Question: I have started out my own little <URL>, and it all works well by it self when tested.
'''
<!DOCTYPE html>
<html>
<head>
<meta charset="utf-8">
<title>WebComponents</title>
<script src="bower_components/platform/platform.js"></script>
<link rel="import" href="bower_components/polymer/polymer.html">
<link rel="import" href="bower_components/WebComponents/components/scheduler/ss-scheduler.html">
</head>
<body>
<ss-scheduler cronValue="0 0 0 0 *"></ss-scheduler>
</body>
</html>
'''
This would render the component like this

This snippet shows how the should be used, and the <URL> is correctly picked up and used inside the .
However when I try to use the in another project I have on <URL>, only 'null' is passed down to the .
<URL> web components.
'''
<ss-scheduler cronValue="{{task.schedule.time}}" ng-class="{hidden: !task.schedule.enabled}"></ss-scheduler>
'''
Here I am trying to bind a value to the <URL> attribute, but a log statement inside the shows that nothing is picked up.
I have added a log statement in my exposing the 'task.schedule.time' value, and it is not 'null'.
Somewhere in between the value is not correctly bound to the by .
I found this project while researching and trying to resolve the matter, <URL>.
But that only helps changes made to the value inside the to be picked up by angular, which it also doesn't do even with this .
I have now also tried <URL> and it's also not working.
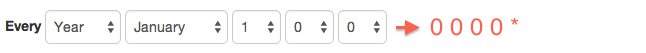
Answer: Seems like changing the attribute name from 'cronValue' to 'cronvalue' solved the issue, now 'angular-bind-polymer' and 'angu-poly' works just fine.
<URL>
> It's worth noting that the HTML parser considers attribute names case
insensitive. Property names in JavaScript are however case sensitive.This means that attributes can be written any way that you like, but
if you look at an element's attribute list, the names will always be
lowercase. Polymer is aware of this and will attempt to match the
attributes to properties carefully. For example, this should work as
expected:
This is probably true for but together with the two way binding seems to fall apart and don't work.